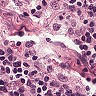
Metastatic tissue present: no